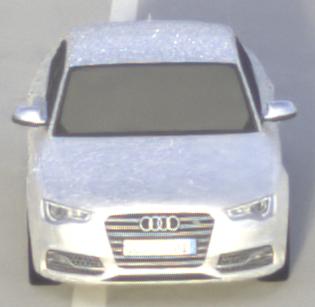
Make: Audi
Model: S5
Detailed model: F5
Model produced from: 2016
Model produced until: 2019
Doors: 2
Color: white
Road condition: dry road
Daytime: morning or afternoon
Contrast: medium contrast